The plot is a Morlet-wavelet scalogram of a rotor-rig vibration measurement. What is the most likely rotor condition (normal, misalignment, unbalance, looseness)?
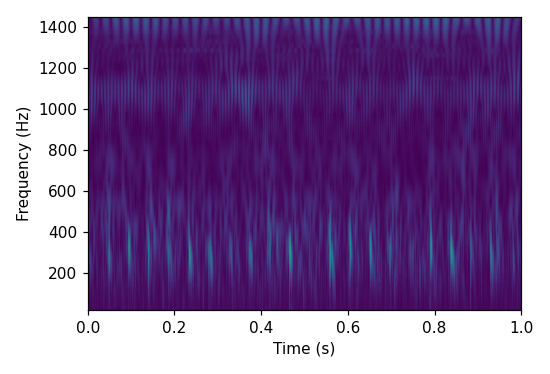
Answer: looseness